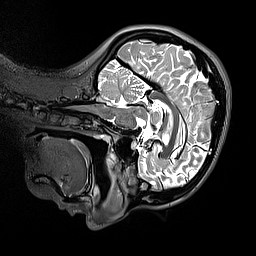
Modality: T2w
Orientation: sagittal
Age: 19
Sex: male
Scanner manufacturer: siemens
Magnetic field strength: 3 T
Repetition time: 3.2 s
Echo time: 0.412 s